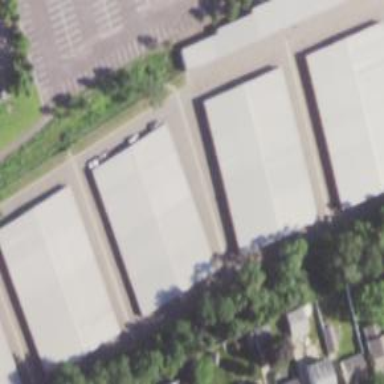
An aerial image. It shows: Group of garages.